【题型】填空题　【知识点】解析几何　【难度】easy
若直线 $m$ 被两平行线 $l_1: \sqrt{3}x - y + 1 = 0$ 与 $l_2: \sqrt{3}x - y + 3 = 0$ 所截得的线段的长为 $2$，则直线 $m$ 的倾斜角为\underline{\qquad\qquad}.
【解答】
【答案】 $30^\circ$ 或 $90^\circ$

【分析】 根据两平行线间的距离与 $2$ 的比较可得直线 $m$ 和两平行线的夹角为 $30^\circ$，再根据倾斜角的关系求解即可.

【详解】 设直线 $m$ 与两平行线 $l_1, l_2$ 的交点分别为 $C, A$，过 $A$ 点作 $l_1$ 的垂线，垂足为 $B$，如图，

两平行线间的距离 $d = \frac{|1-3|}{\sqrt{(\sqrt{3})^2 + (-1)^2}} = 1$，则 $|AB| = 1$，又 $|AC| = 2$，

所以直线 $m$ 与两平行线的夹角 $\theta$ 满足 $\sin \theta = \frac{1}{2}$，则 $\theta = 30^\circ$，

因为两平行线斜率为 $\sqrt{3}$，所以倾斜角为 $60^\circ$，

所以直线 $m$ 的倾斜角为 $30^\circ$ 或 $90^\circ$.

故答案为：$30^\circ$ 或 $90^\circ$.
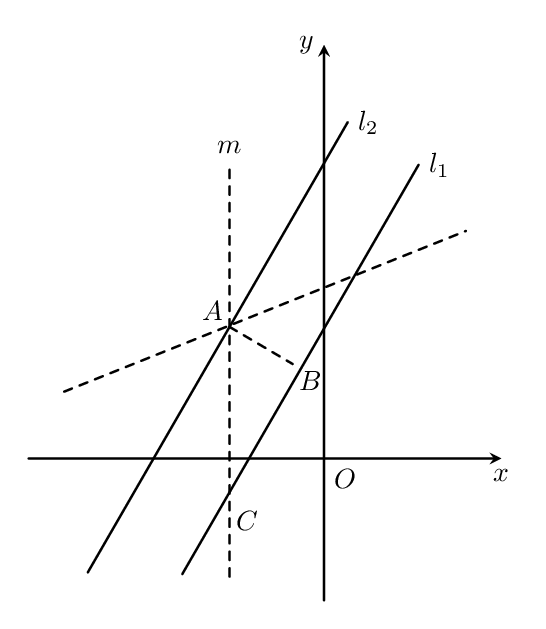